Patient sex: M
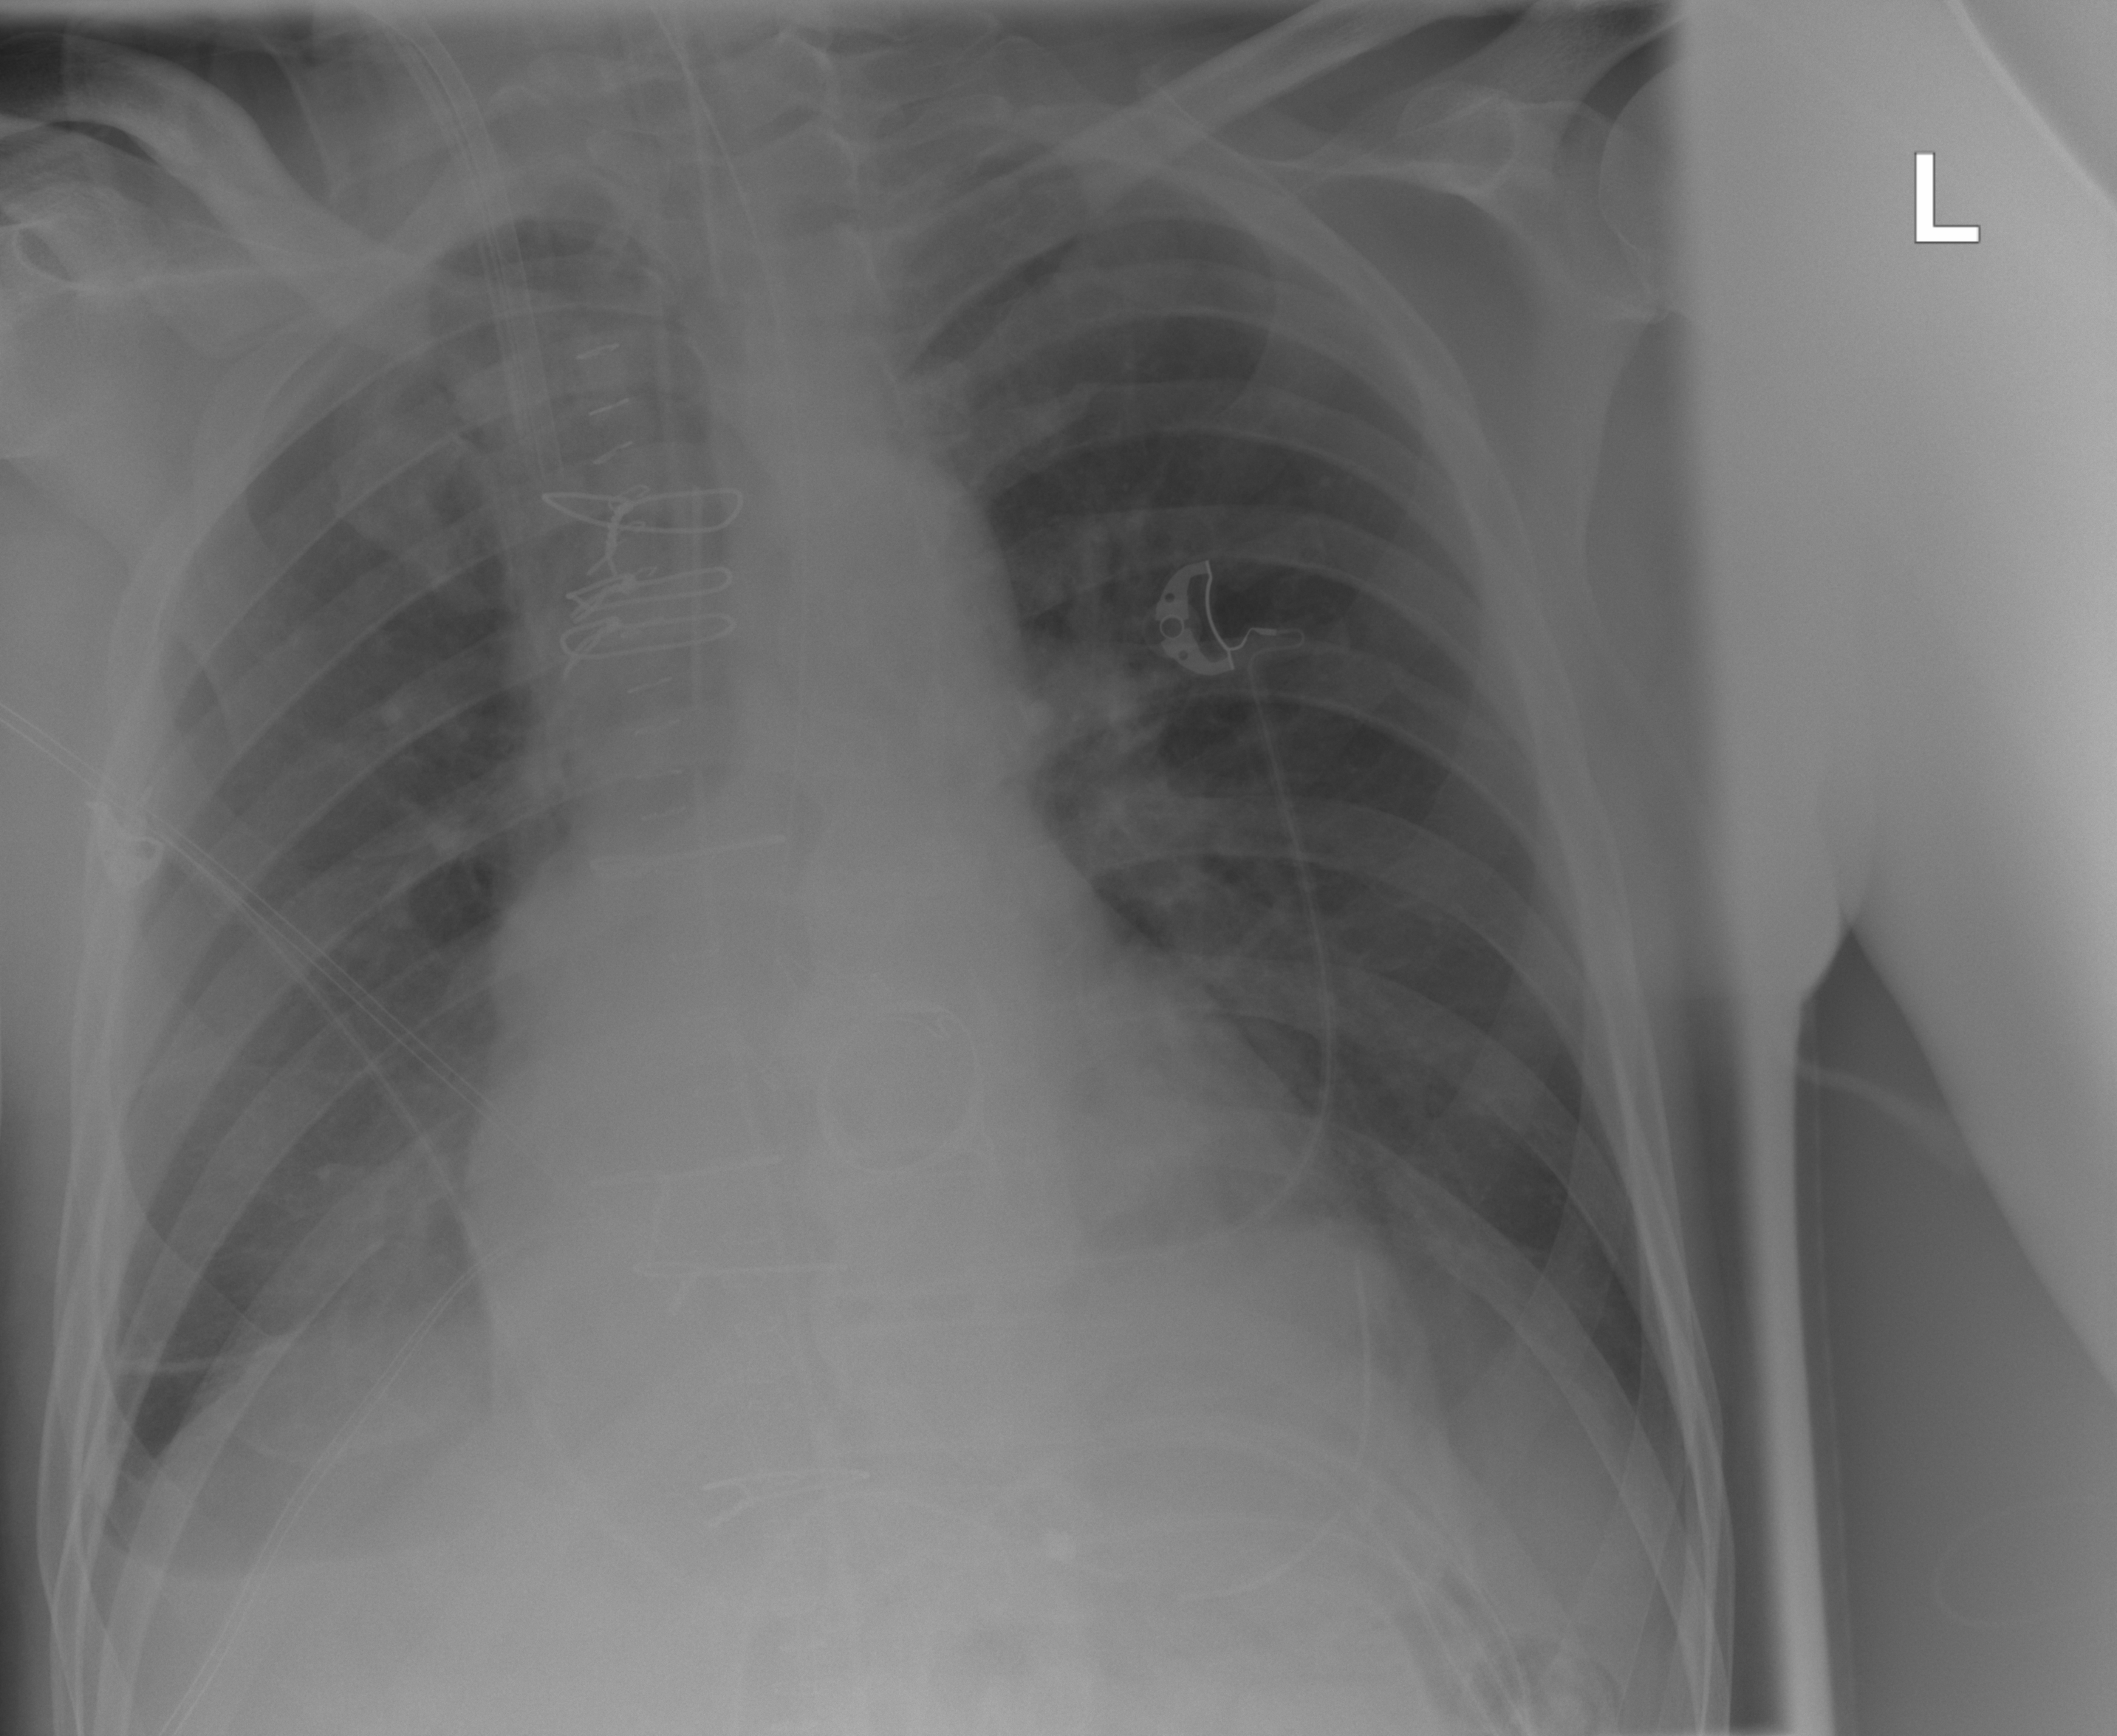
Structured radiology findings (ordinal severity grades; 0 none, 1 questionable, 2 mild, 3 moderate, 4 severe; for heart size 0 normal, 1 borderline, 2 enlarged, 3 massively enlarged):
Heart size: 0
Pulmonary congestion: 0
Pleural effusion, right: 2
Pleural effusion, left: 0
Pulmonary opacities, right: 0
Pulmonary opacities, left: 0
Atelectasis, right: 2
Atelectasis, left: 0